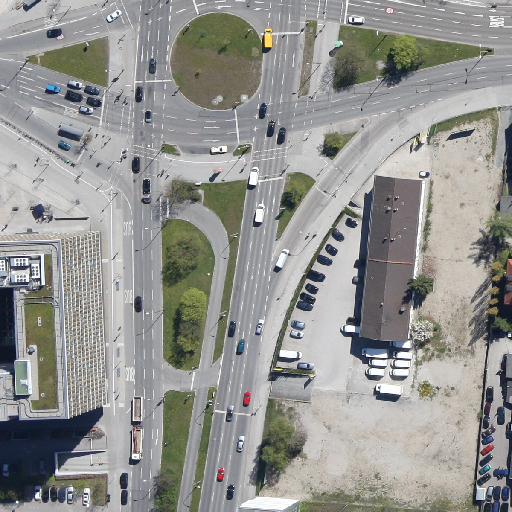
Referring expression: truck